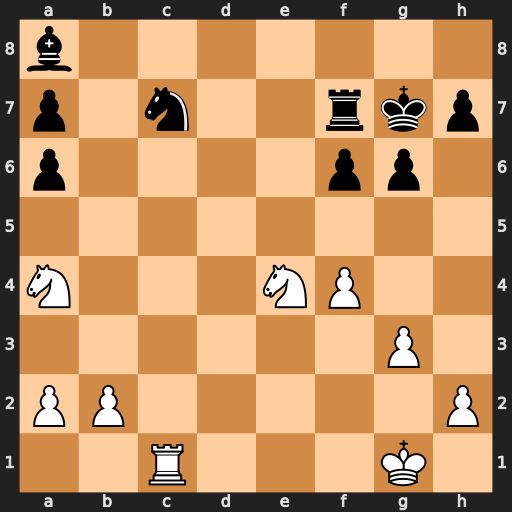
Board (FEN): b7/p1n2rkp/p4pp1/8/N3NP2/6P1/PP5P/2R3K1
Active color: w
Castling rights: -
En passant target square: -
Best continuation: Nd6 Rd7 Rxc7 Rxc7 Ne8+ Kf7 Nxc7